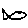
Label: fish